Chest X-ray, PA view. Patient: 47 years old, sex M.
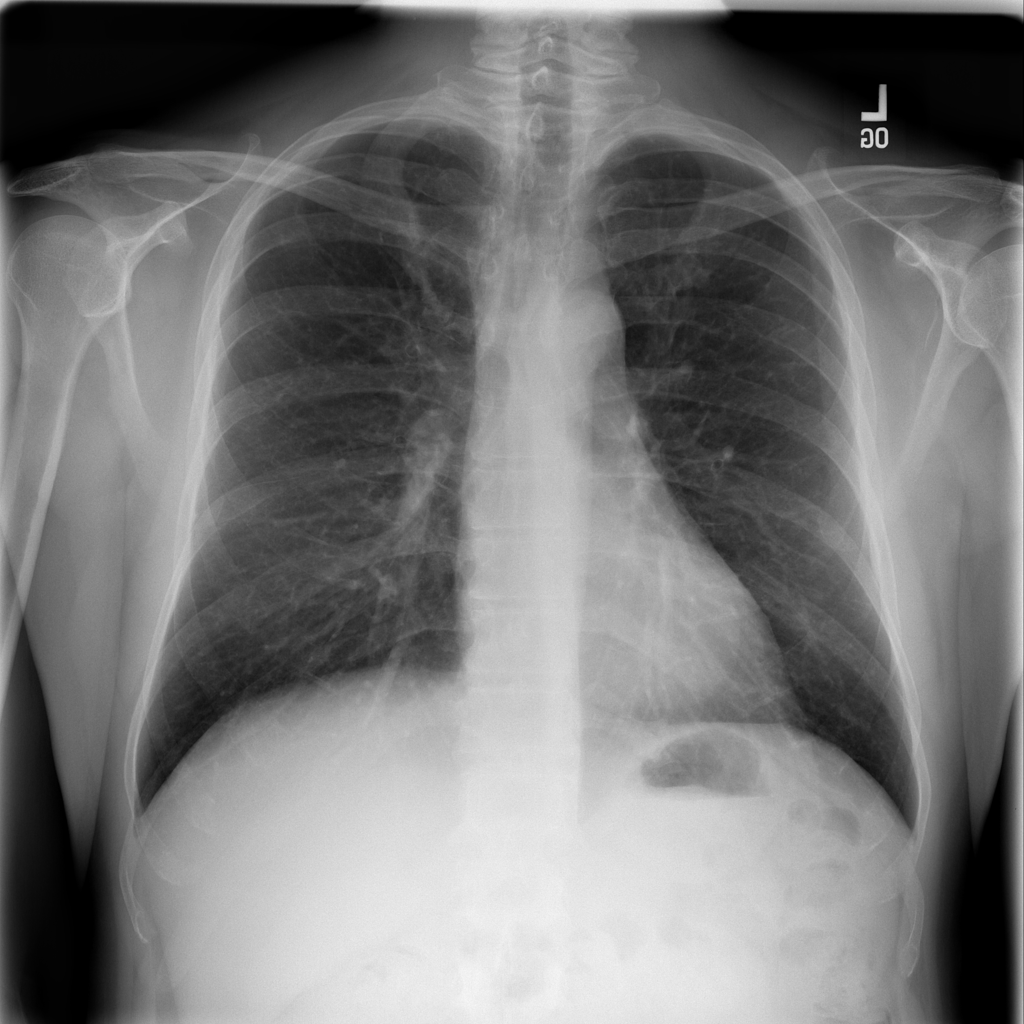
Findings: Infiltration